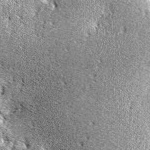
Label: no_change